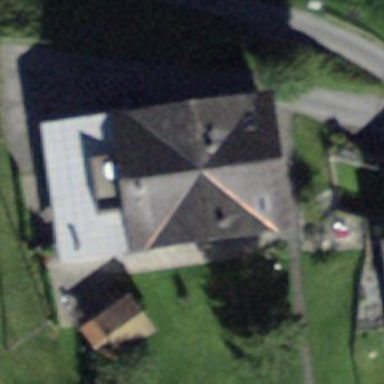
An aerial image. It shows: Residential building.